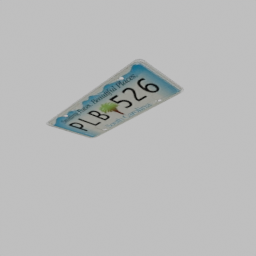
Label: mechanical